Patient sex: M
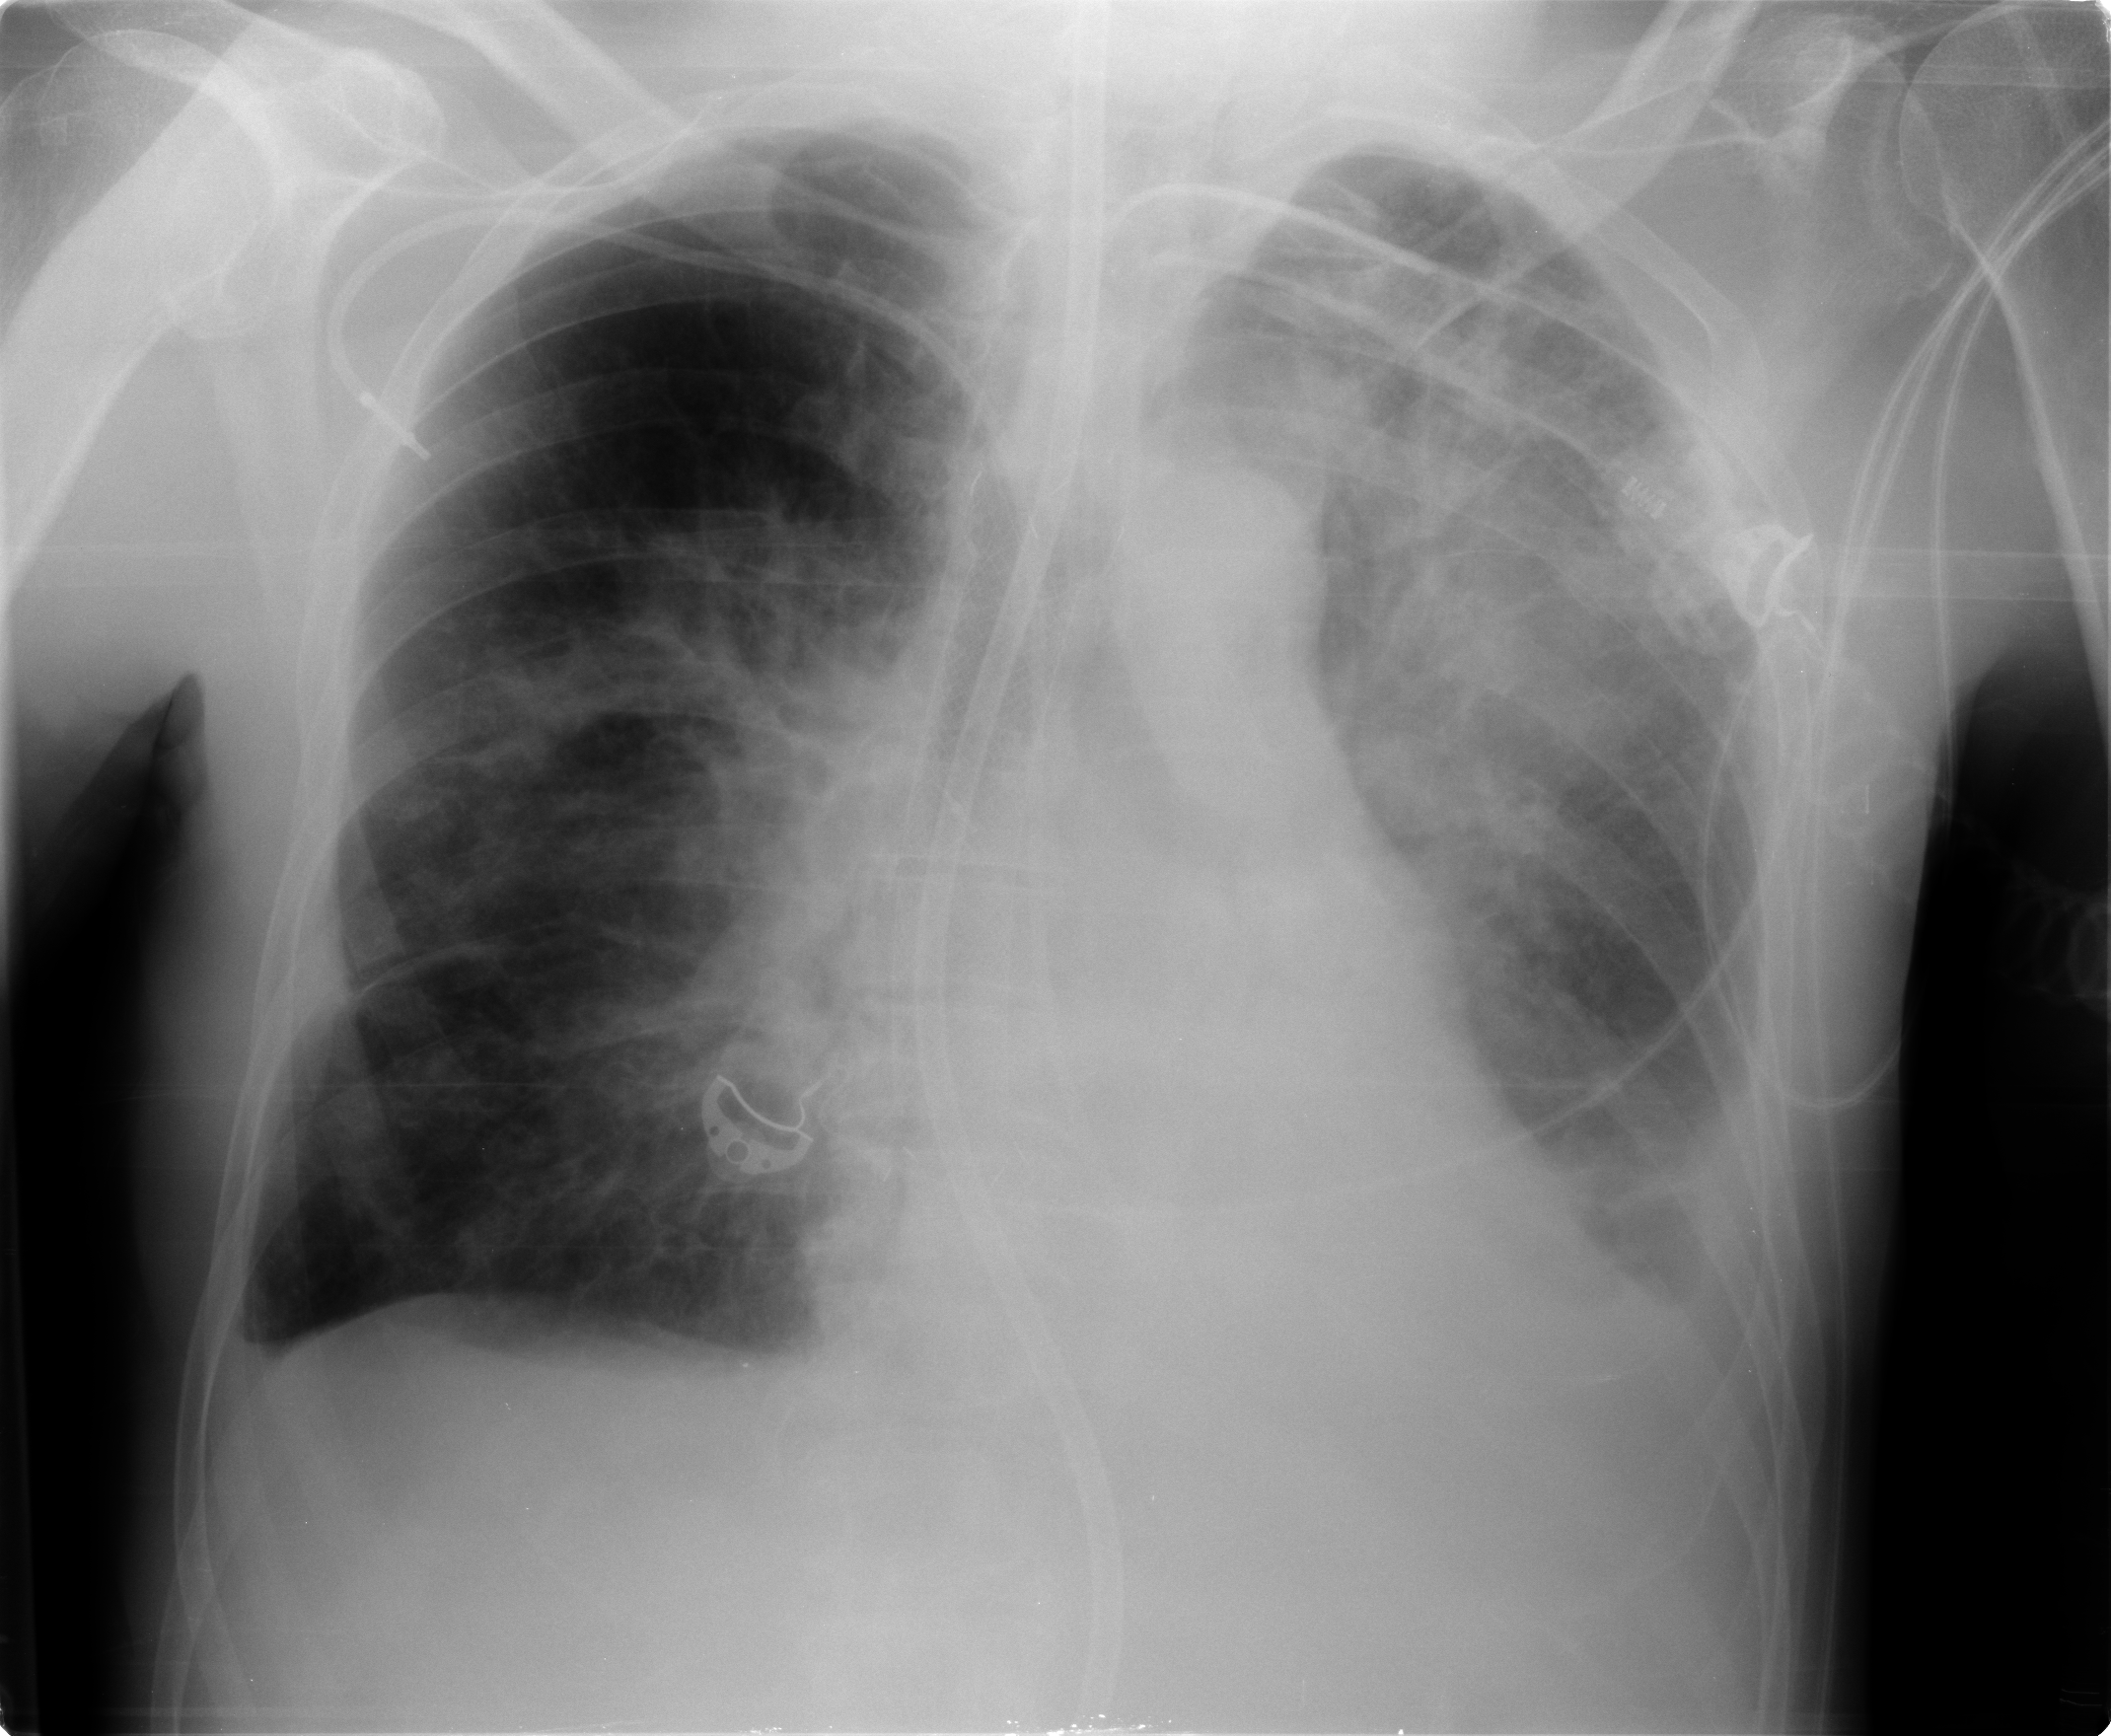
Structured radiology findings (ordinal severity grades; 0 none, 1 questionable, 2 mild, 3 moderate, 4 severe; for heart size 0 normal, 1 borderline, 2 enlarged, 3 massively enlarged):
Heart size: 0
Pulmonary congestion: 0
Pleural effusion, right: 2
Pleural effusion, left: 3
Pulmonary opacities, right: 2
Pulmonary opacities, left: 3
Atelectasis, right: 2
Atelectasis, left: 2